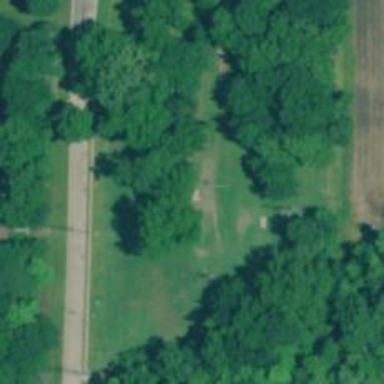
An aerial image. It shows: Disc golf tee area.